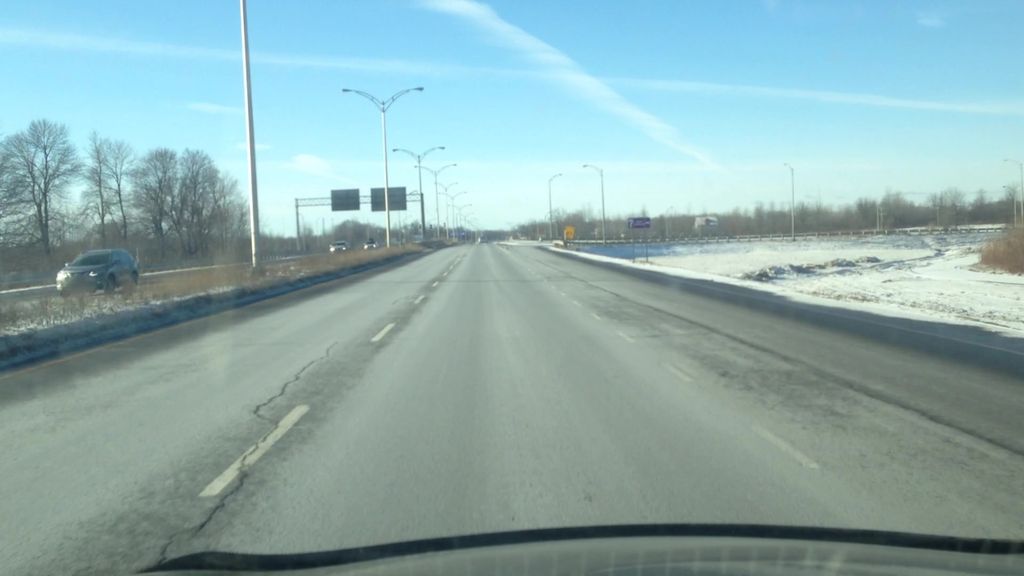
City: montreal